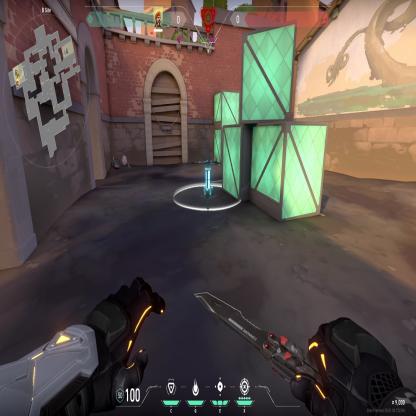
Label: planted spike